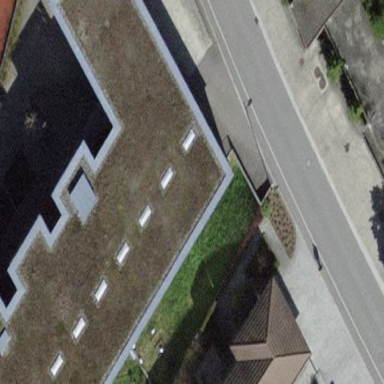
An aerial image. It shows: School building with flat roof.